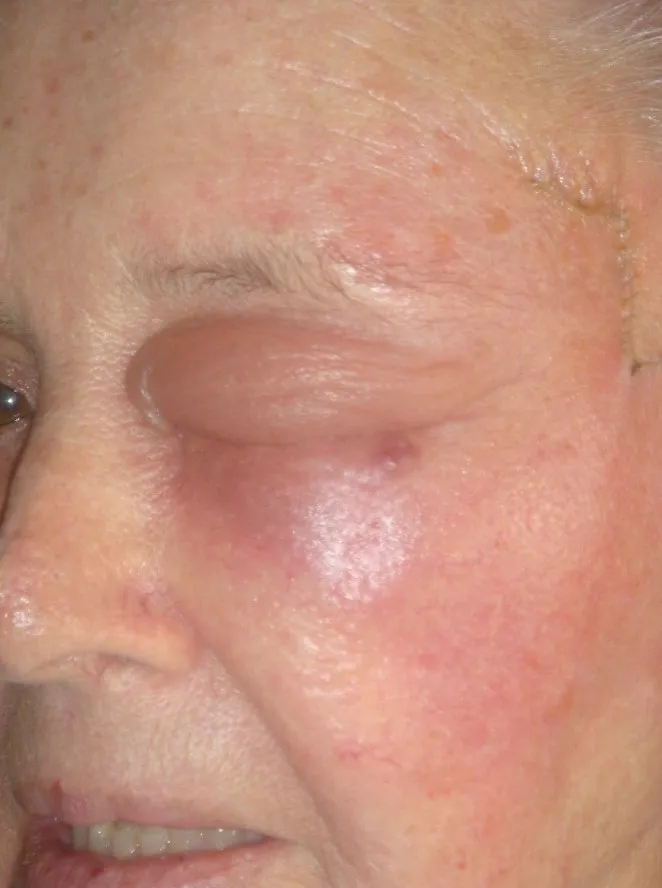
Case 2: photograph taken 24-48 hours following excision of basal cell carcinoma.
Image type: medical_photograph (skin_photograph)